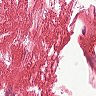
Metastatic tissue present: no